Question: I've created a Microsoft Word 2010 vsto add-in which displays a number of custom Wpf Window dialogs when users click on ribbon buttons.
The issue I'm having is that the custom dialog dissapears behind the Word instance if you click the Word icon in the task bar.
After some Googling it appears that this can be fixed by setting the Owner property of my window, but I'm struggling to get the Window instance of the Word application.
I've attached the relevant code below, any suggestions?
'''
using WordNS = Microsoft.Office.Interop.Word;
Window wrapperWindow = new Window();
wrapperWindow.ResizeMode = ResizeMode.NoResize;
wrapperWindow.WindowStartupLocation = System.Windows.WindowStartupLocation.CenterScreen;
wrapperWindow.ShowInTaskbar = false;
wrapperWindow.Content = dialogViewModel.View;
wrapperWindow.Title = dialogViewModel.Title;
wrapperWindow.SizeToContent = SizeToContent.WidthAndHeight;
WordNS.Application app = (WordNS.Application)Marshal.GetActiveObject("Word.Application");
wrapperWindow.Owner = (Window)app.ActiveWindow;
'''

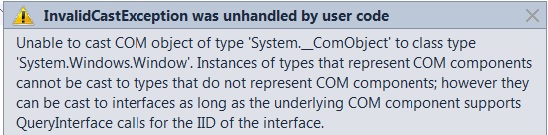
Answer: Used Clemens' suggestion to go with the 'WindowInteropHelper' route, below is the complete code to get this working:
1) Define this pointer anywhere inside your class:
'''
[DllImport("user32.dll")]
private static extern IntPtr GetForegroundWindow();
'''
2) Add the following code to the window declaration code:
'''
Window wrapperWindow = new Window();
//Set all the relevant window properties
//Set the owner of the window to the Word application
IntPtr wordWindow = GetForegroundWindow();
WindowInteropHelper wih = new WindowInteropHelper(wrapperWindow);
wih.Owner = wordWindow;
'''